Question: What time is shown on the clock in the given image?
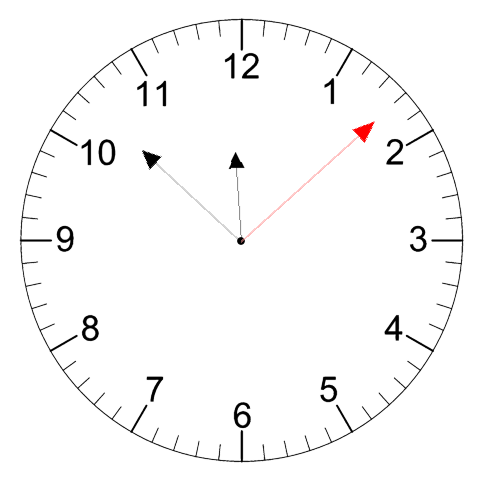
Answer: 11:52:08